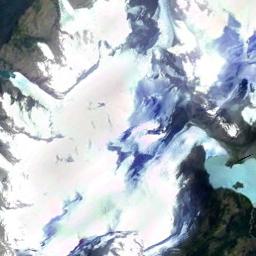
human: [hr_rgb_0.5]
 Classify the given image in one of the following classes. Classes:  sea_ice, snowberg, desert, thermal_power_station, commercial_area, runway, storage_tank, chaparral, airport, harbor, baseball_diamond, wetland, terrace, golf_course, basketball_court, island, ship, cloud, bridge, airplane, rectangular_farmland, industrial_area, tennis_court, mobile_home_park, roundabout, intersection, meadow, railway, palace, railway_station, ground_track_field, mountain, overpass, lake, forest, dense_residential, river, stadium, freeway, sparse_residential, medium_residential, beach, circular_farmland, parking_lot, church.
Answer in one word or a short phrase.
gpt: snowberg